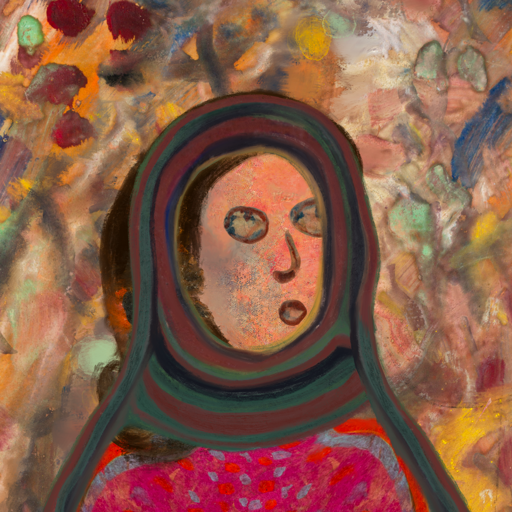
Background: Mother_And_Son_Mother, Head And Neck Side: Irani, Face Side: Orphan, Bust: Sisters, Hair Side: Gypsy_Queen, Head Accessory: After_Raid_Scarf, Second Necklace: Blank, Necklace: Blank, Baby: Blank